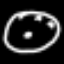
Label: clock